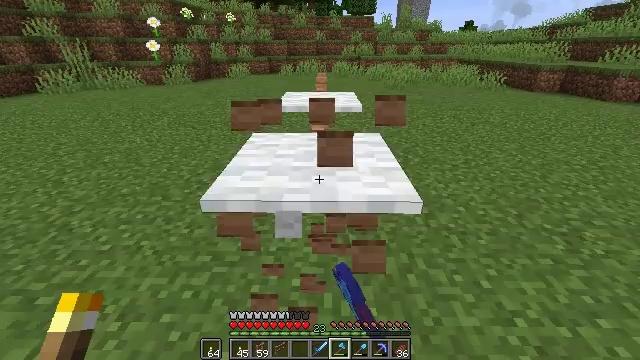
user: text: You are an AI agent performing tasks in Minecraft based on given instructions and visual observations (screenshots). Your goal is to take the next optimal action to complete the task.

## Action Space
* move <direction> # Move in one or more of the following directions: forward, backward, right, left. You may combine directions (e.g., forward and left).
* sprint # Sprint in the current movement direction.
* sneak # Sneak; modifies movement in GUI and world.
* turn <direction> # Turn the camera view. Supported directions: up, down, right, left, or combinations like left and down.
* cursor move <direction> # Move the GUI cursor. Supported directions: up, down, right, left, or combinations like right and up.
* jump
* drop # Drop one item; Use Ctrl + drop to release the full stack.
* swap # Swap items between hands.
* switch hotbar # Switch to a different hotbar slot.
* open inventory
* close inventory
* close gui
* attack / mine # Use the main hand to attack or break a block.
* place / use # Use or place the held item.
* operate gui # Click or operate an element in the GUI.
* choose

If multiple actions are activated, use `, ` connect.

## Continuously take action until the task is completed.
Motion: motion action
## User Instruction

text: Gather the jungle fence pieces.
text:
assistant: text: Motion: attack / mine